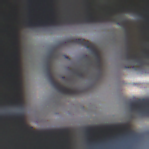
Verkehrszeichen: EndeZone30
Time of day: MorningAfternoon
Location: Outdoor (Special)
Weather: Clear
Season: Winter
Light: Natural